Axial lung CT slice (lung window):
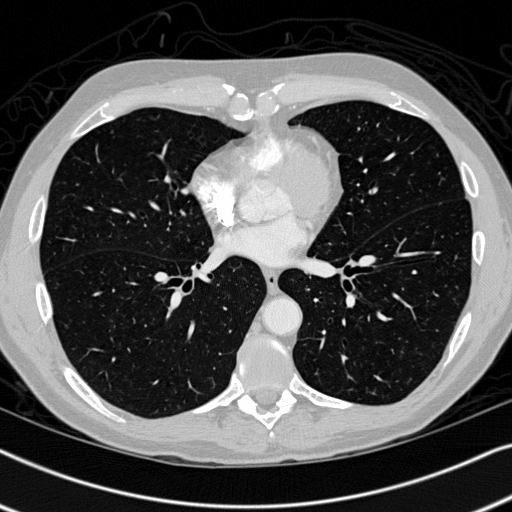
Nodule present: no